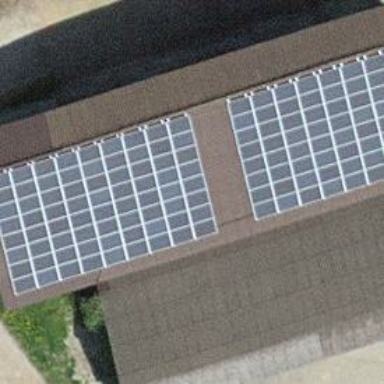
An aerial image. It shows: Solar photovoltaic panel generator.